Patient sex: M
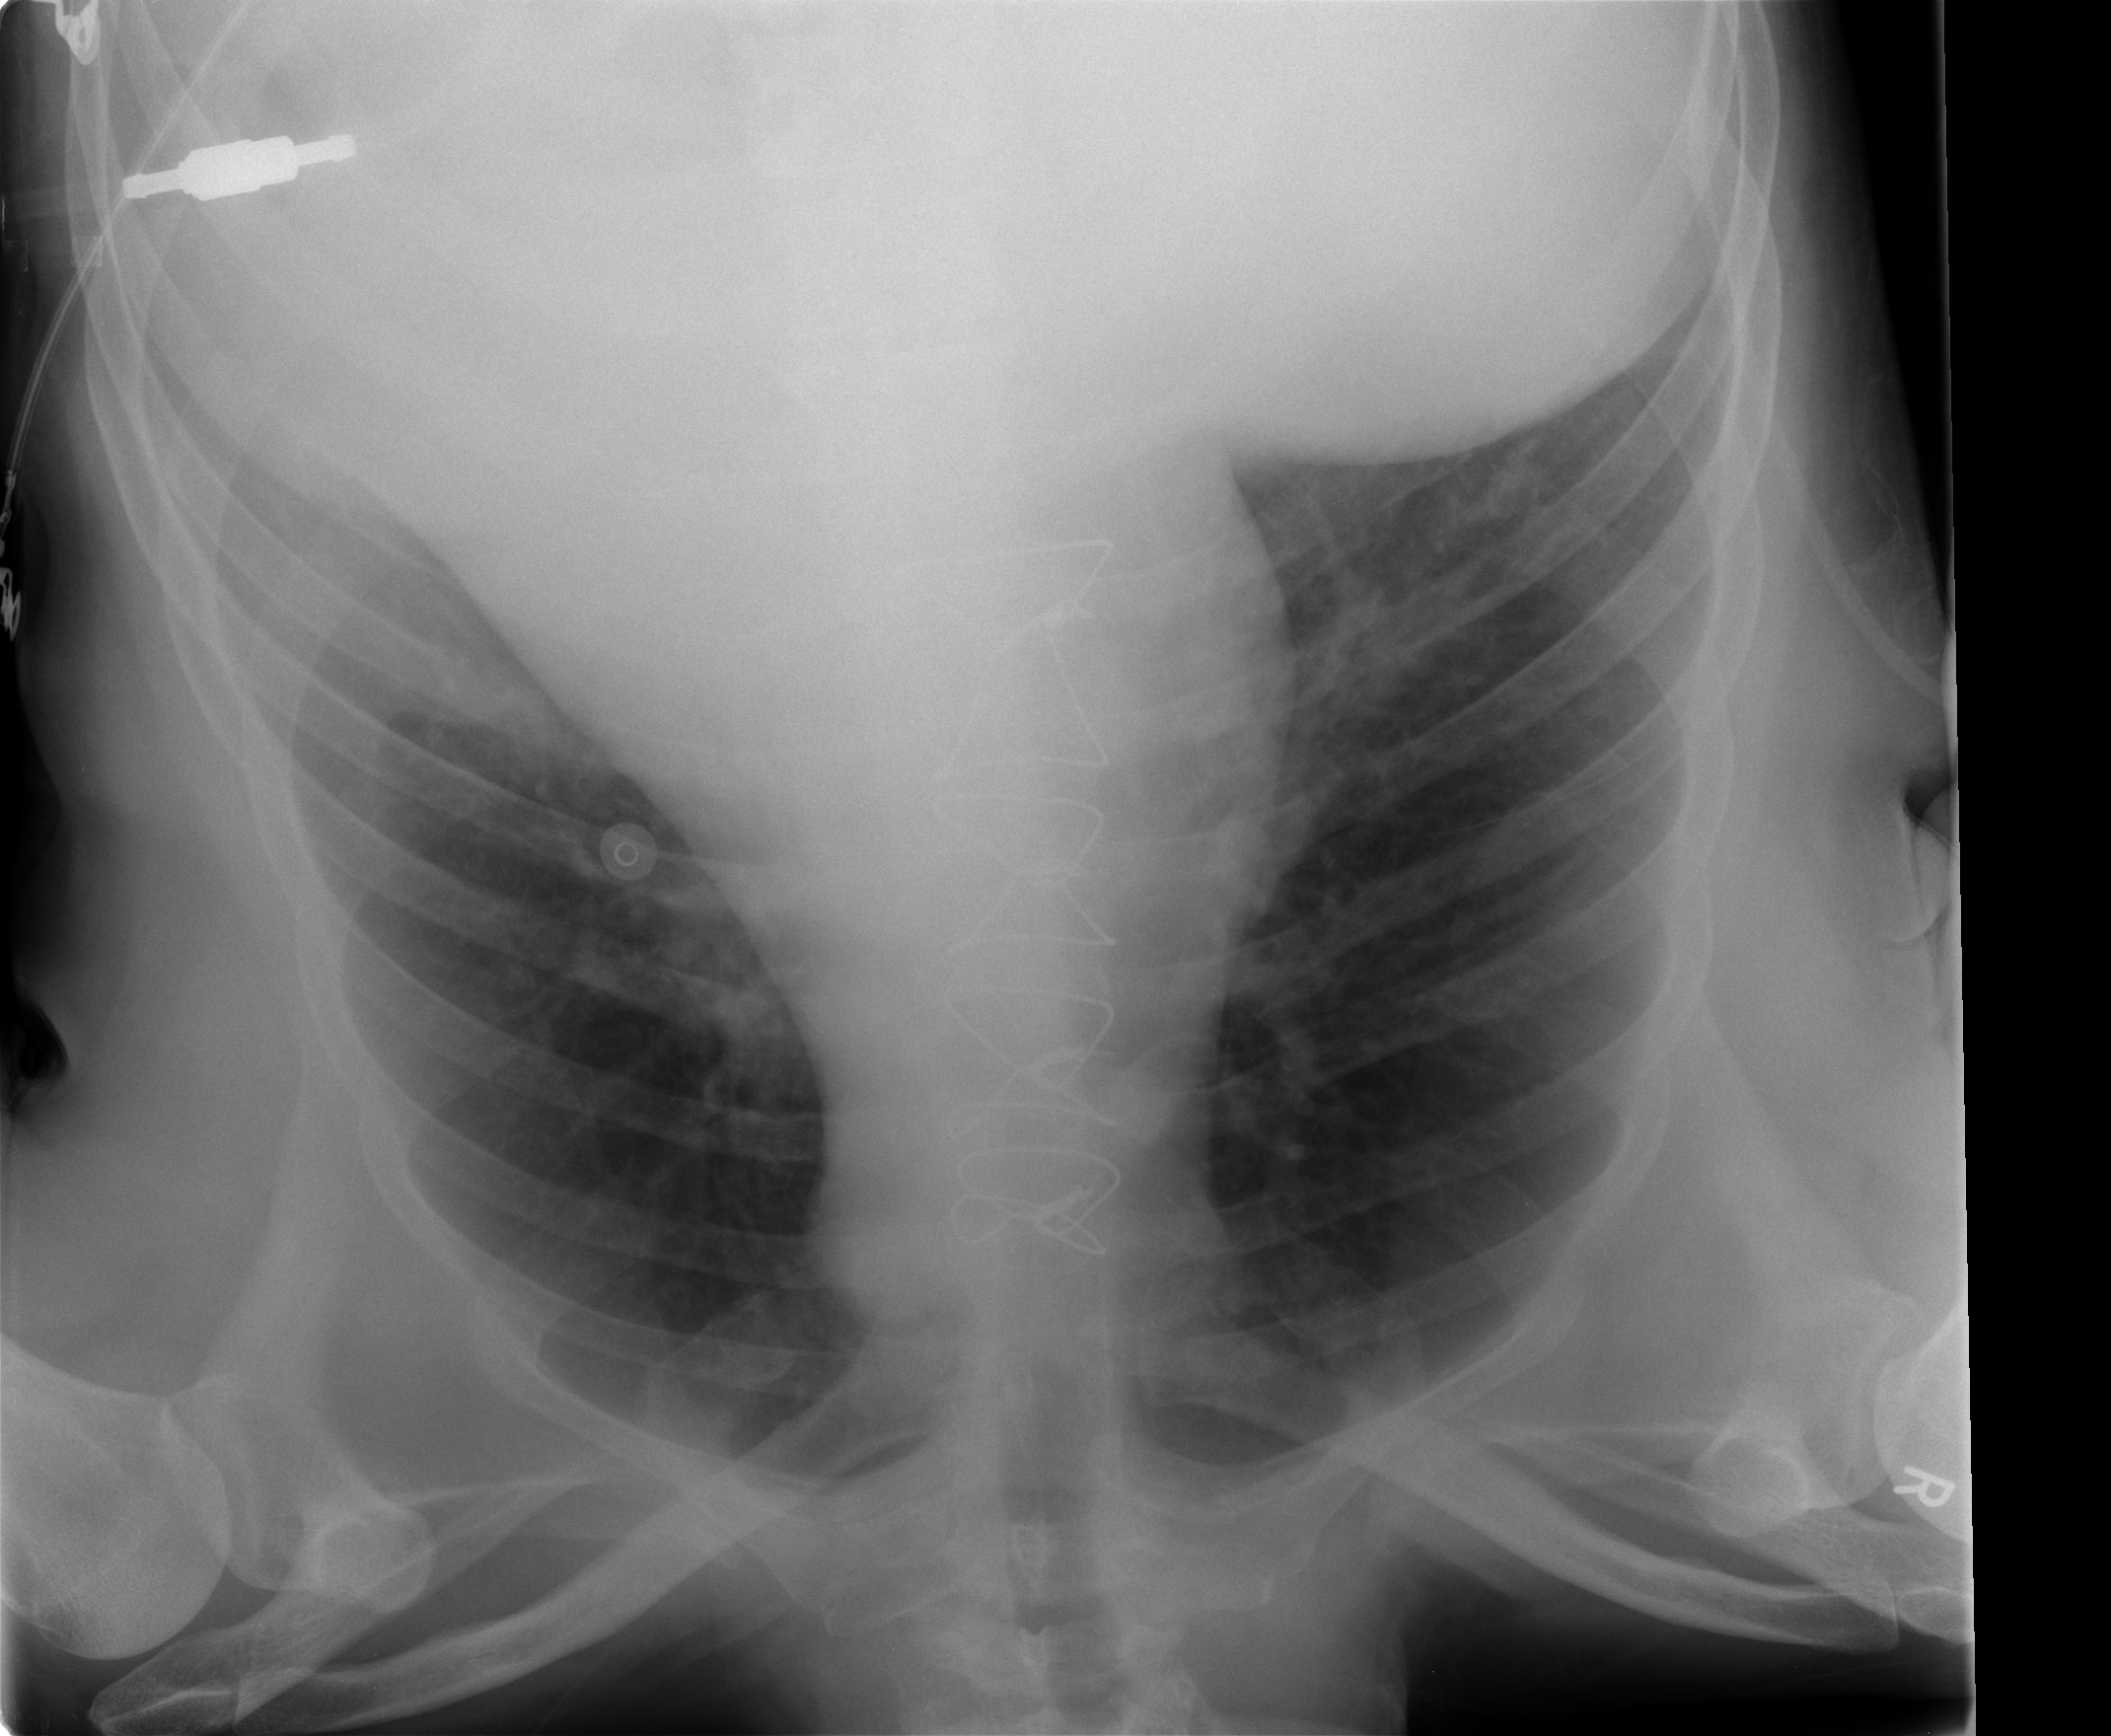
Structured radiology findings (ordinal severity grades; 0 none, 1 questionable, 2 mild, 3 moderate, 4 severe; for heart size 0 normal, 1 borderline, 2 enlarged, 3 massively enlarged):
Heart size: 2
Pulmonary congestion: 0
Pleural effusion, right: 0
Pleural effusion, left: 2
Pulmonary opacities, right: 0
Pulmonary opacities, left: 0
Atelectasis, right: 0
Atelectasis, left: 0